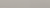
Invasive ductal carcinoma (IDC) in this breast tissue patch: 0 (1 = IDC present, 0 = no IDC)